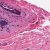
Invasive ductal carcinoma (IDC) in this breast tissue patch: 0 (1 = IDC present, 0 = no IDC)